Question: I'm confused about movement in Unity3D.
Let me clarify my understanding.
I think that movement depends on
- -
And the relationship can summarize below tabulated list.

# information source
information source is docs.unity3d.com and <URL>
<URL> says that MovePosition cause a smooth transition When isKinematic == true, however, I can't reproduce it.
# Question.
is this table correct?
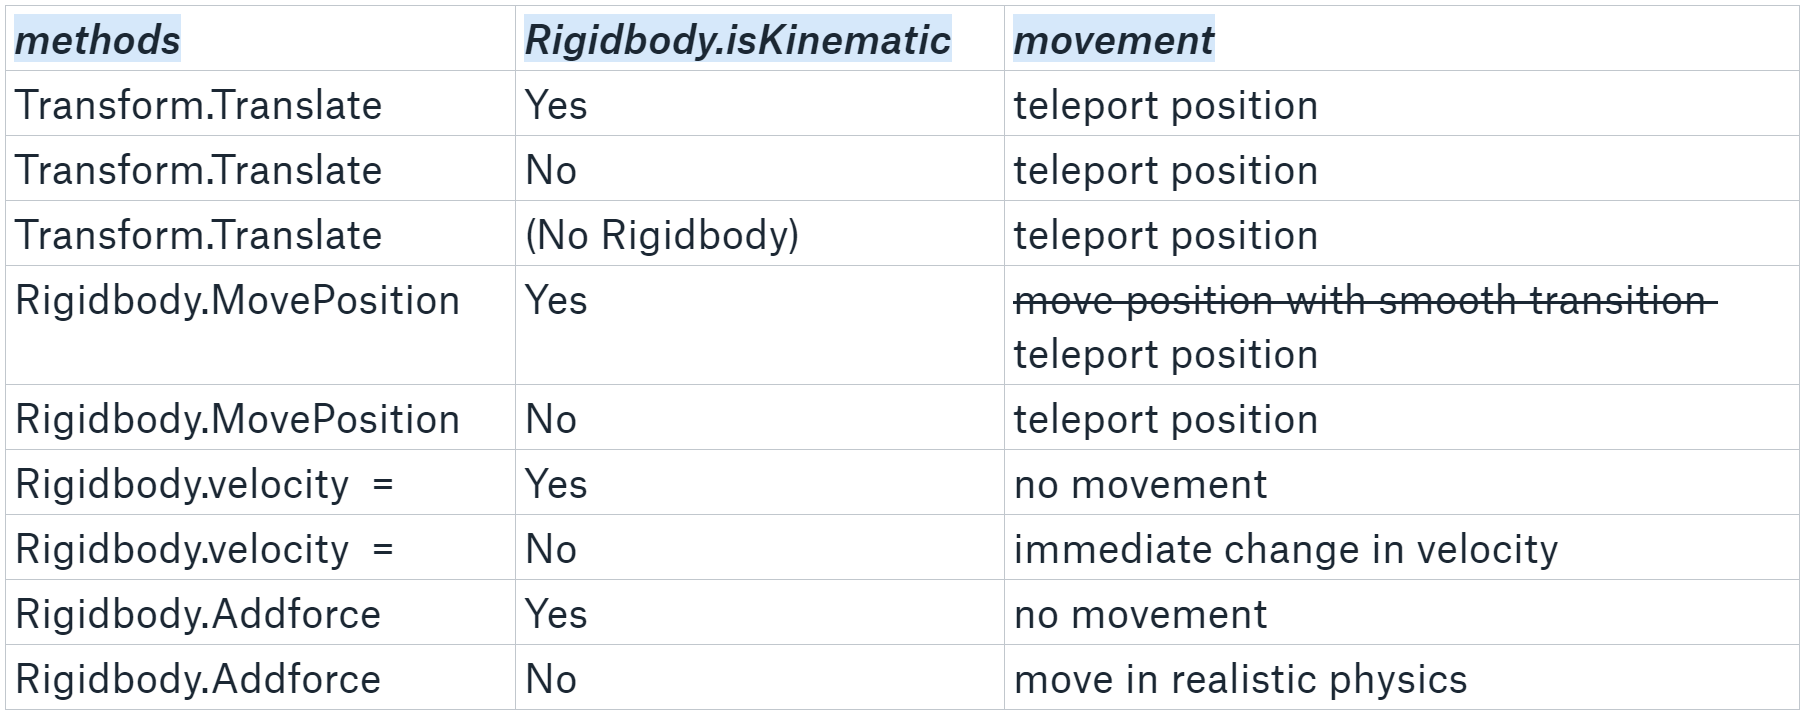
Answer: You need to set 'Interpolate' dropdown list to 'Interpolate' on the rigibody then it will smooth out the transition using 'MovePosition' when 'isKinimatic'. Note: It will still move very fast, it will move there in 1 'FixedUpdate' but if you 'step update' you will see that it tries to smooth the transition.